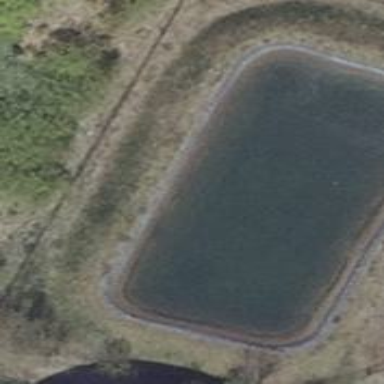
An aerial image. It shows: Fire water pond meant for emergency use.